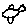
Label: bird